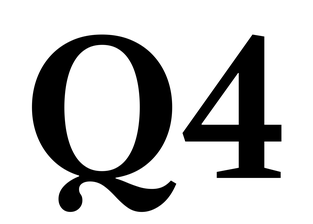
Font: LibreCaslonText_SemiBold